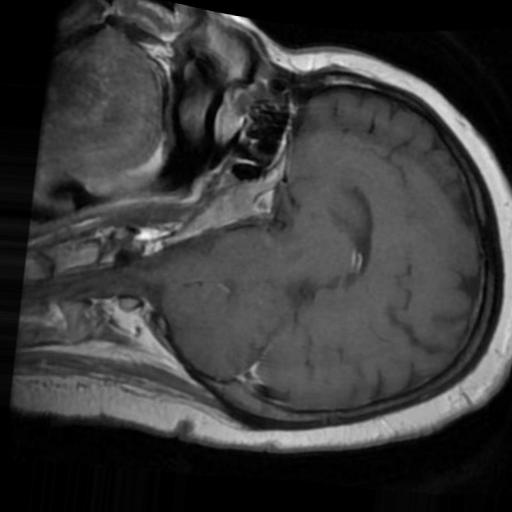
Label: brain_tumor